Question: I'm running an Ruby on Rails app using Unicorn. We configured our server to run three workers, but when I look at it with htop, I see what looks like the three workers and then, each of them have several sub-process, or are they threads? What's going on? What are they?

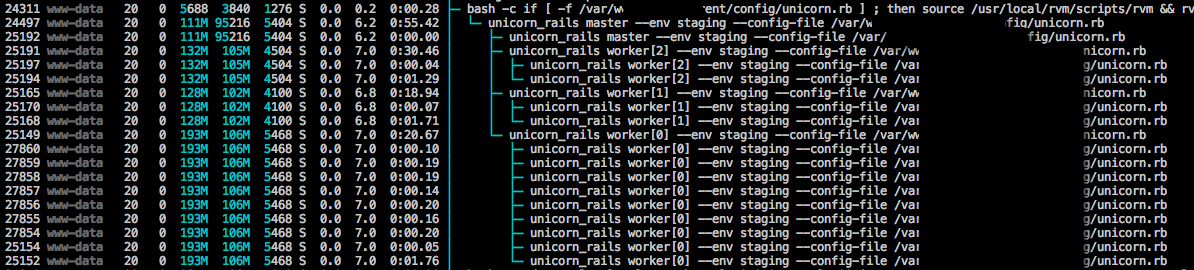
Answer: Those processes are most probably threads. To figure out which are threads and which are child processes go to htop settings: 'F2 -> Display options' and disable 'Hide userland threads' or toggle 'Display threads in a different color'.